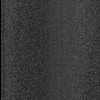
Atmospheric dust classification: dusty